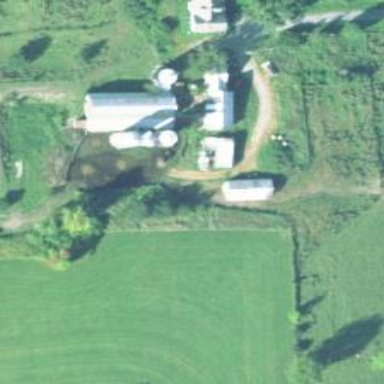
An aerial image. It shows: Silo.